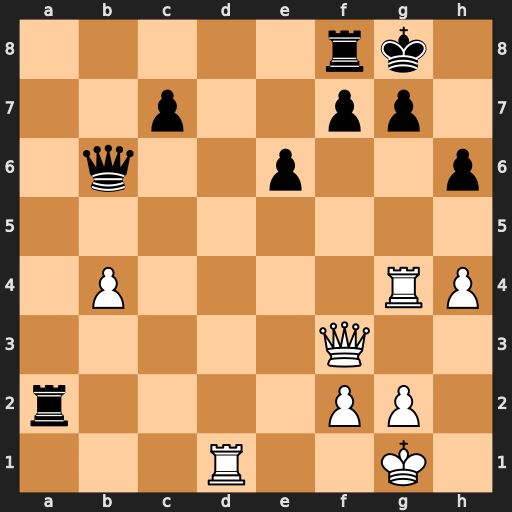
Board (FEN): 5rk1/2p2pp1/1q2p2p/8/1P4RP/5Q2/r4PP1/3R2K1
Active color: w
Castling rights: -
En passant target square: -
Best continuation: Qf6 Qxf2+ Qxf2 Rxf2 Kxf2